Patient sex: F
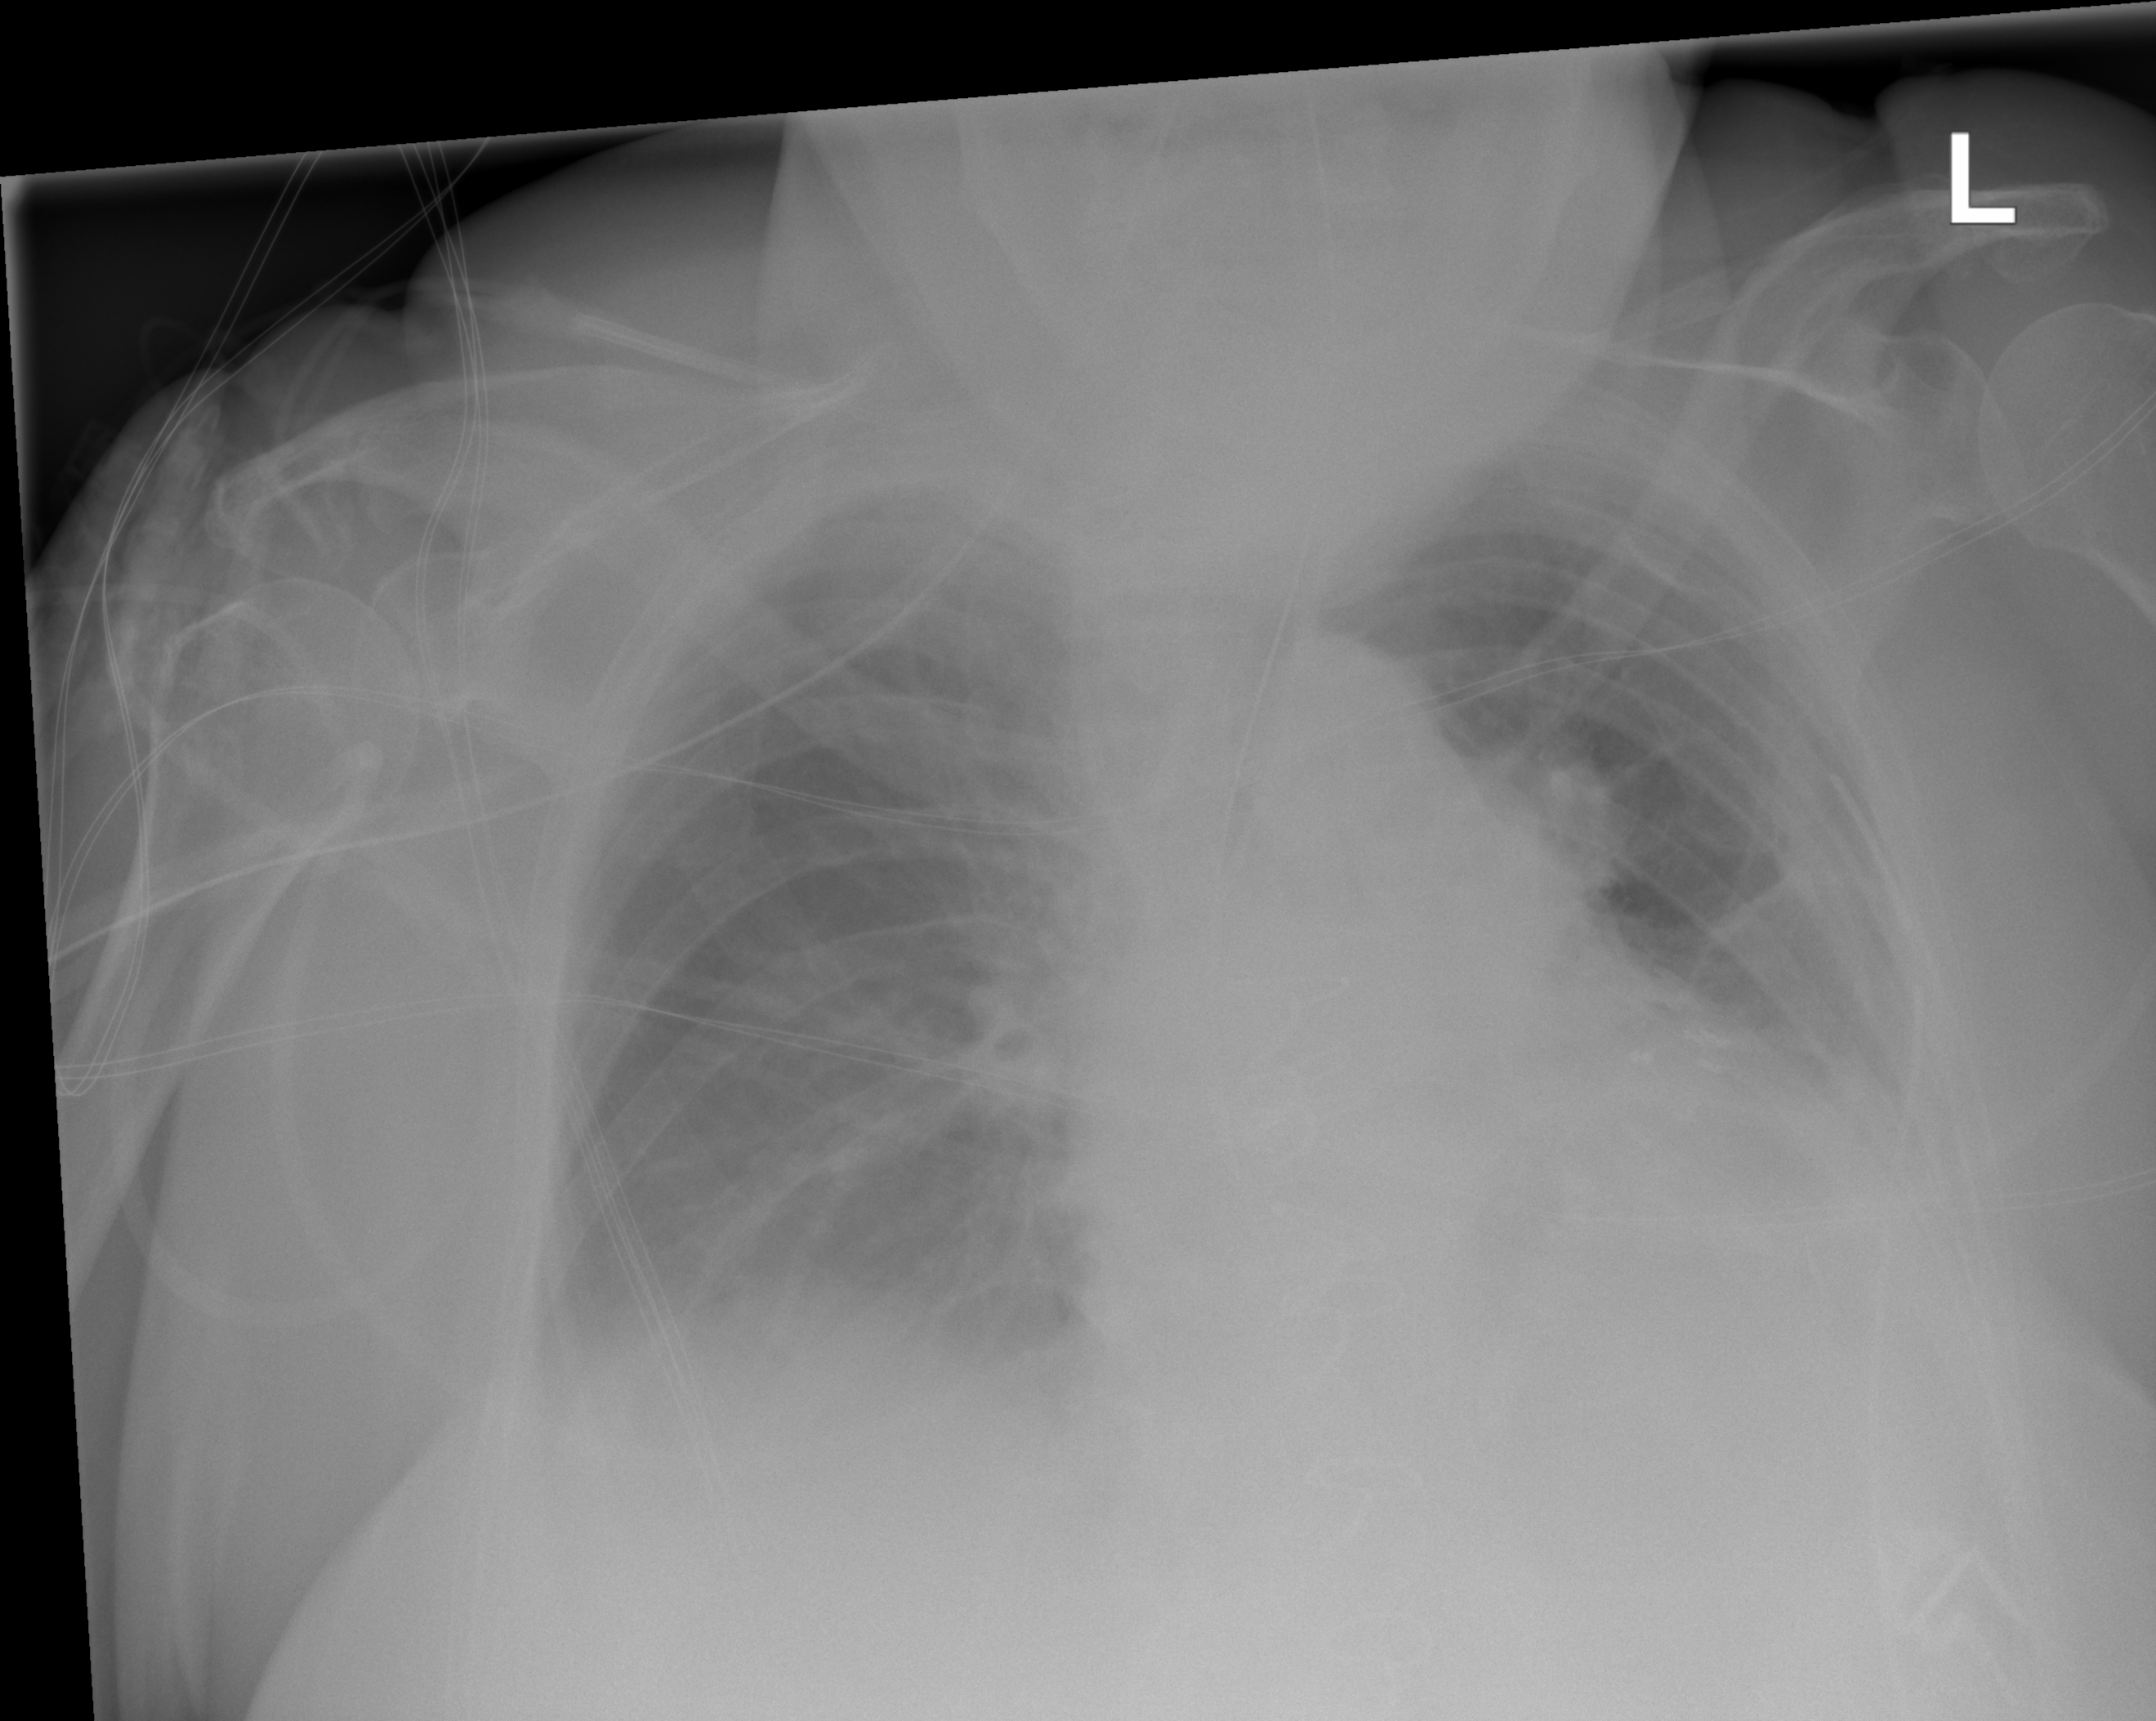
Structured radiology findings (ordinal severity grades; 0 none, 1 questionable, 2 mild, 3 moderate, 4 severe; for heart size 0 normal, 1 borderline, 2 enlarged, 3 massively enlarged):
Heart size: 2
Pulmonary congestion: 2
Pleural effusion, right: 2
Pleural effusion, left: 2
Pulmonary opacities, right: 0
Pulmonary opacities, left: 0
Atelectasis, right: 1
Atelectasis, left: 1